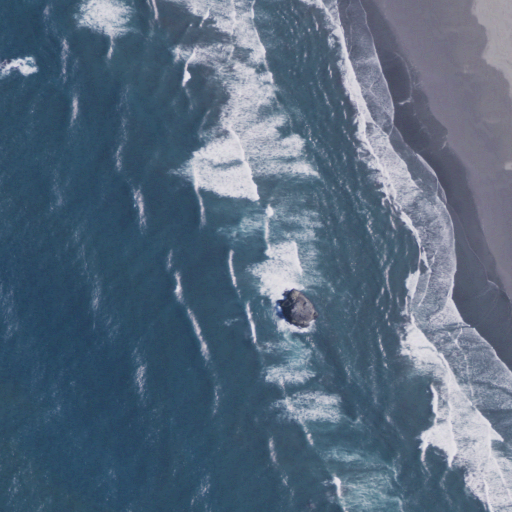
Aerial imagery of island in Oregon named Knox Rock containing open water, barren land, and herbaceous wetlands